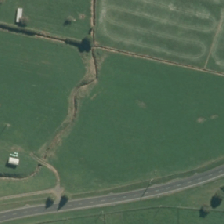
Land cover: shortrotation_cropland